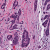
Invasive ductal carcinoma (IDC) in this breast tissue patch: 0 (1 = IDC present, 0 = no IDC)